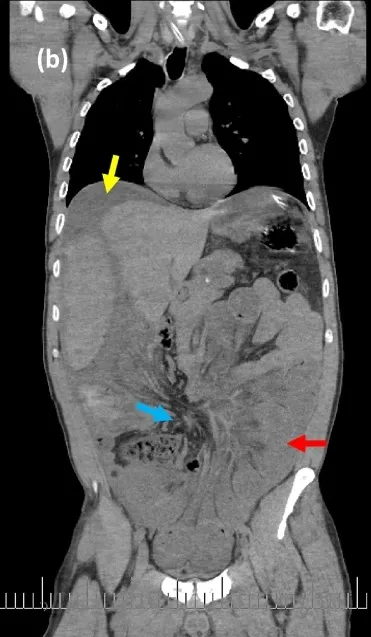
(b) yellow arrow demonstrates preihepatic free fluid, red arrow points at non-enhancing small bowel loop and edematous roots of mesentery, blue arrow shows swirl sign and the suspected site of hernia aperture.
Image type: radiology (ct)